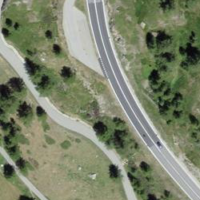
EUNIS habitat code: 31
Species observed at this site:
Rhododendron ferrugineum
Chamaenerion angustifolium
Juniperus communis
Lotus corniculatus
Bartsia alpina
Arnica montana
Achillea millefolium